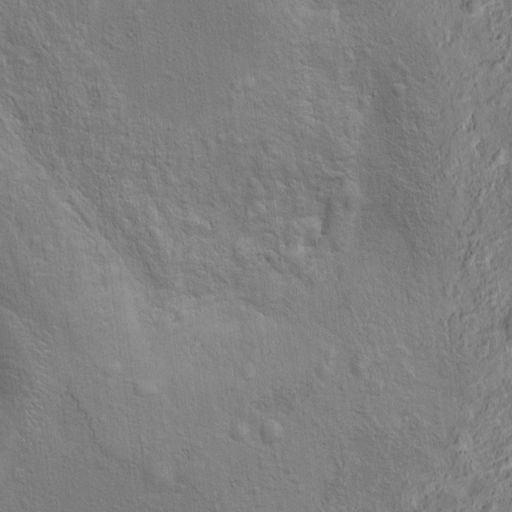
Classes present: Background, Cone